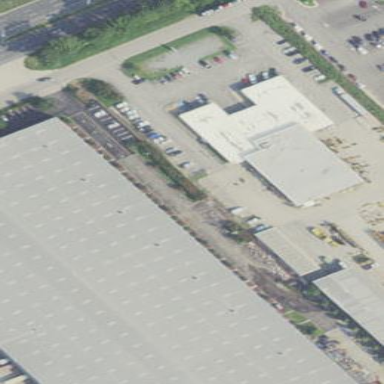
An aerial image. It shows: Industrial building.